Question: I want customer email first part in the "new account" email template as per my requirement. For example: Dear . For example abc.xyz@something.com, then show 'Dear abc.xyz'

I found new account template in app/local/en_US/template/email/account_new.html file.
'''
<h1 style="font-size:22px; font-weight:normal; line-height:22px; margin:0 0 11px 0;"">Dear {{htmlescape var=$customer.name}},</h1>
'''
Here I have changed {{htmlescape var=$customer.name}} to {{htmlescape var=$customer.email}} but i want only first part of email as "Dear " as welcome message.
How to split email in this template. As this is not a phtml file where do i need to change to get email first part.
Thanks in advance.
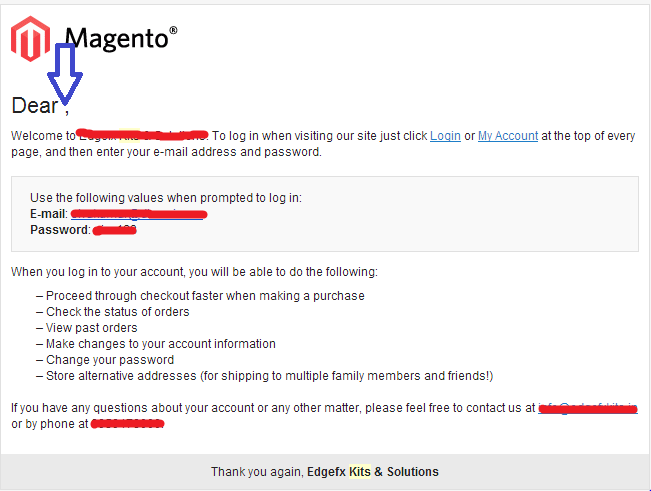
Answer: After lot of research I got a solution that can be solved programatically.
Modify the function sendNewAccountEmail in App/code/core/Mage/Customer/Model/Customer.php.
'''
public function sendNewAccountEmail($type = 'registered', $backUrl = '', $storeId = '0')
{
$types = array(
'registered' => self::XML_PATH_REGISTER_EMAIL_TEMPLATE, // welcome email, when confirmation is disabled
'confirmed' => self::XML_PATH_CONFIRMED_EMAIL_TEMPLATE, // welcome email, when confirmation is enabled
'confirmation' => self::XML_PATH_CONFIRM_EMAIL_TEMPLATE, // email with confirmation link
);
if (!isset($types[$type])) {
Mage::throwException(Mage::helper('customer')->__('Wrong transactional account email type'));
}
if (!$storeId) {
$storeId = $this->_getWebsiteStoreId($this->getSendemailStoreId());
}
/* Updated code */
$email_parts = explode('@', $this->getEmail());
$this->_sendEmailTemplate($types[$type], self::XML_PATH_REGISTER_EMAIL_IDENTITY,
array('customer' => $this, 'back_url' => $backUrl, 'email_firstpart' => $email_parts[0]), $storeId);
/* End of updated code */
return $this;
}
'''
I am sending email_firstpart to the Customer New Account email template. In order to make use this in that template, we have to use the following.
'''
<h1 style="font-size:22px; font-weight:normal; line-height:22px; margin:0 0 11px 0;"">Dear {{var email_firstpart}},</h1>
'''